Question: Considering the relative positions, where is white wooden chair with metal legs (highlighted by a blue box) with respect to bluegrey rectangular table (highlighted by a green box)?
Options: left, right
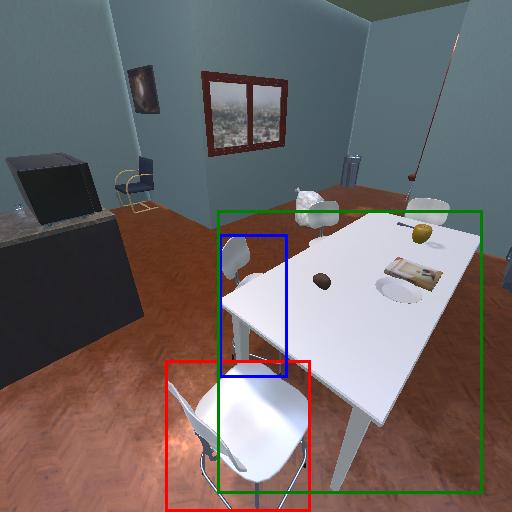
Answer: left